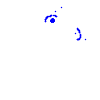
Particle: electron